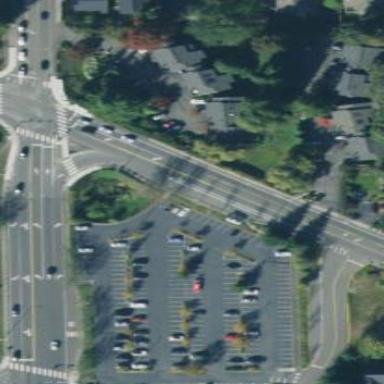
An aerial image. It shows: Parking area designed for buses as part of park and ride facility.